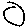
Label: circle